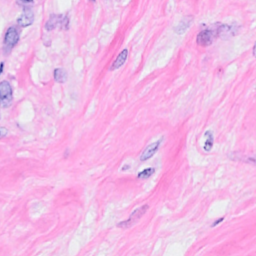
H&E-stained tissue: Breast